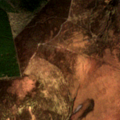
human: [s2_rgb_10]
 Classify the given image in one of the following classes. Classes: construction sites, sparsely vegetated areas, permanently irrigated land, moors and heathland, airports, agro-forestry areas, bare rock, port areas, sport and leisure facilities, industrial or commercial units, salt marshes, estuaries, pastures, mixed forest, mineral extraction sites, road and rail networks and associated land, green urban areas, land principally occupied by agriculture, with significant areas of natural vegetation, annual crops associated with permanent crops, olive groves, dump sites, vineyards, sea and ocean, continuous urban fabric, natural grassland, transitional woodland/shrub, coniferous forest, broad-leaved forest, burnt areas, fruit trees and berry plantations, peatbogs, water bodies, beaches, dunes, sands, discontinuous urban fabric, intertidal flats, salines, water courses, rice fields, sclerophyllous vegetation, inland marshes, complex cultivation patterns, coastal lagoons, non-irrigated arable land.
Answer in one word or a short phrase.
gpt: coniferous forest, moors and heathland, transitional woodland/shrub, burnt areas, peatbogs